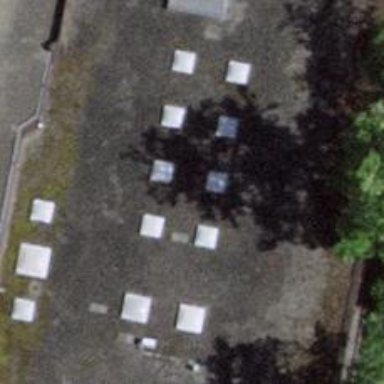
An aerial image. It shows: School.